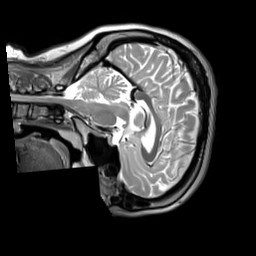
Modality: T2w
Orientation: sagittal
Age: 27
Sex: female
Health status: ill
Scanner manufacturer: siemens
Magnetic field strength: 3 T
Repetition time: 2.8 s
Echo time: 0.326 s